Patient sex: M
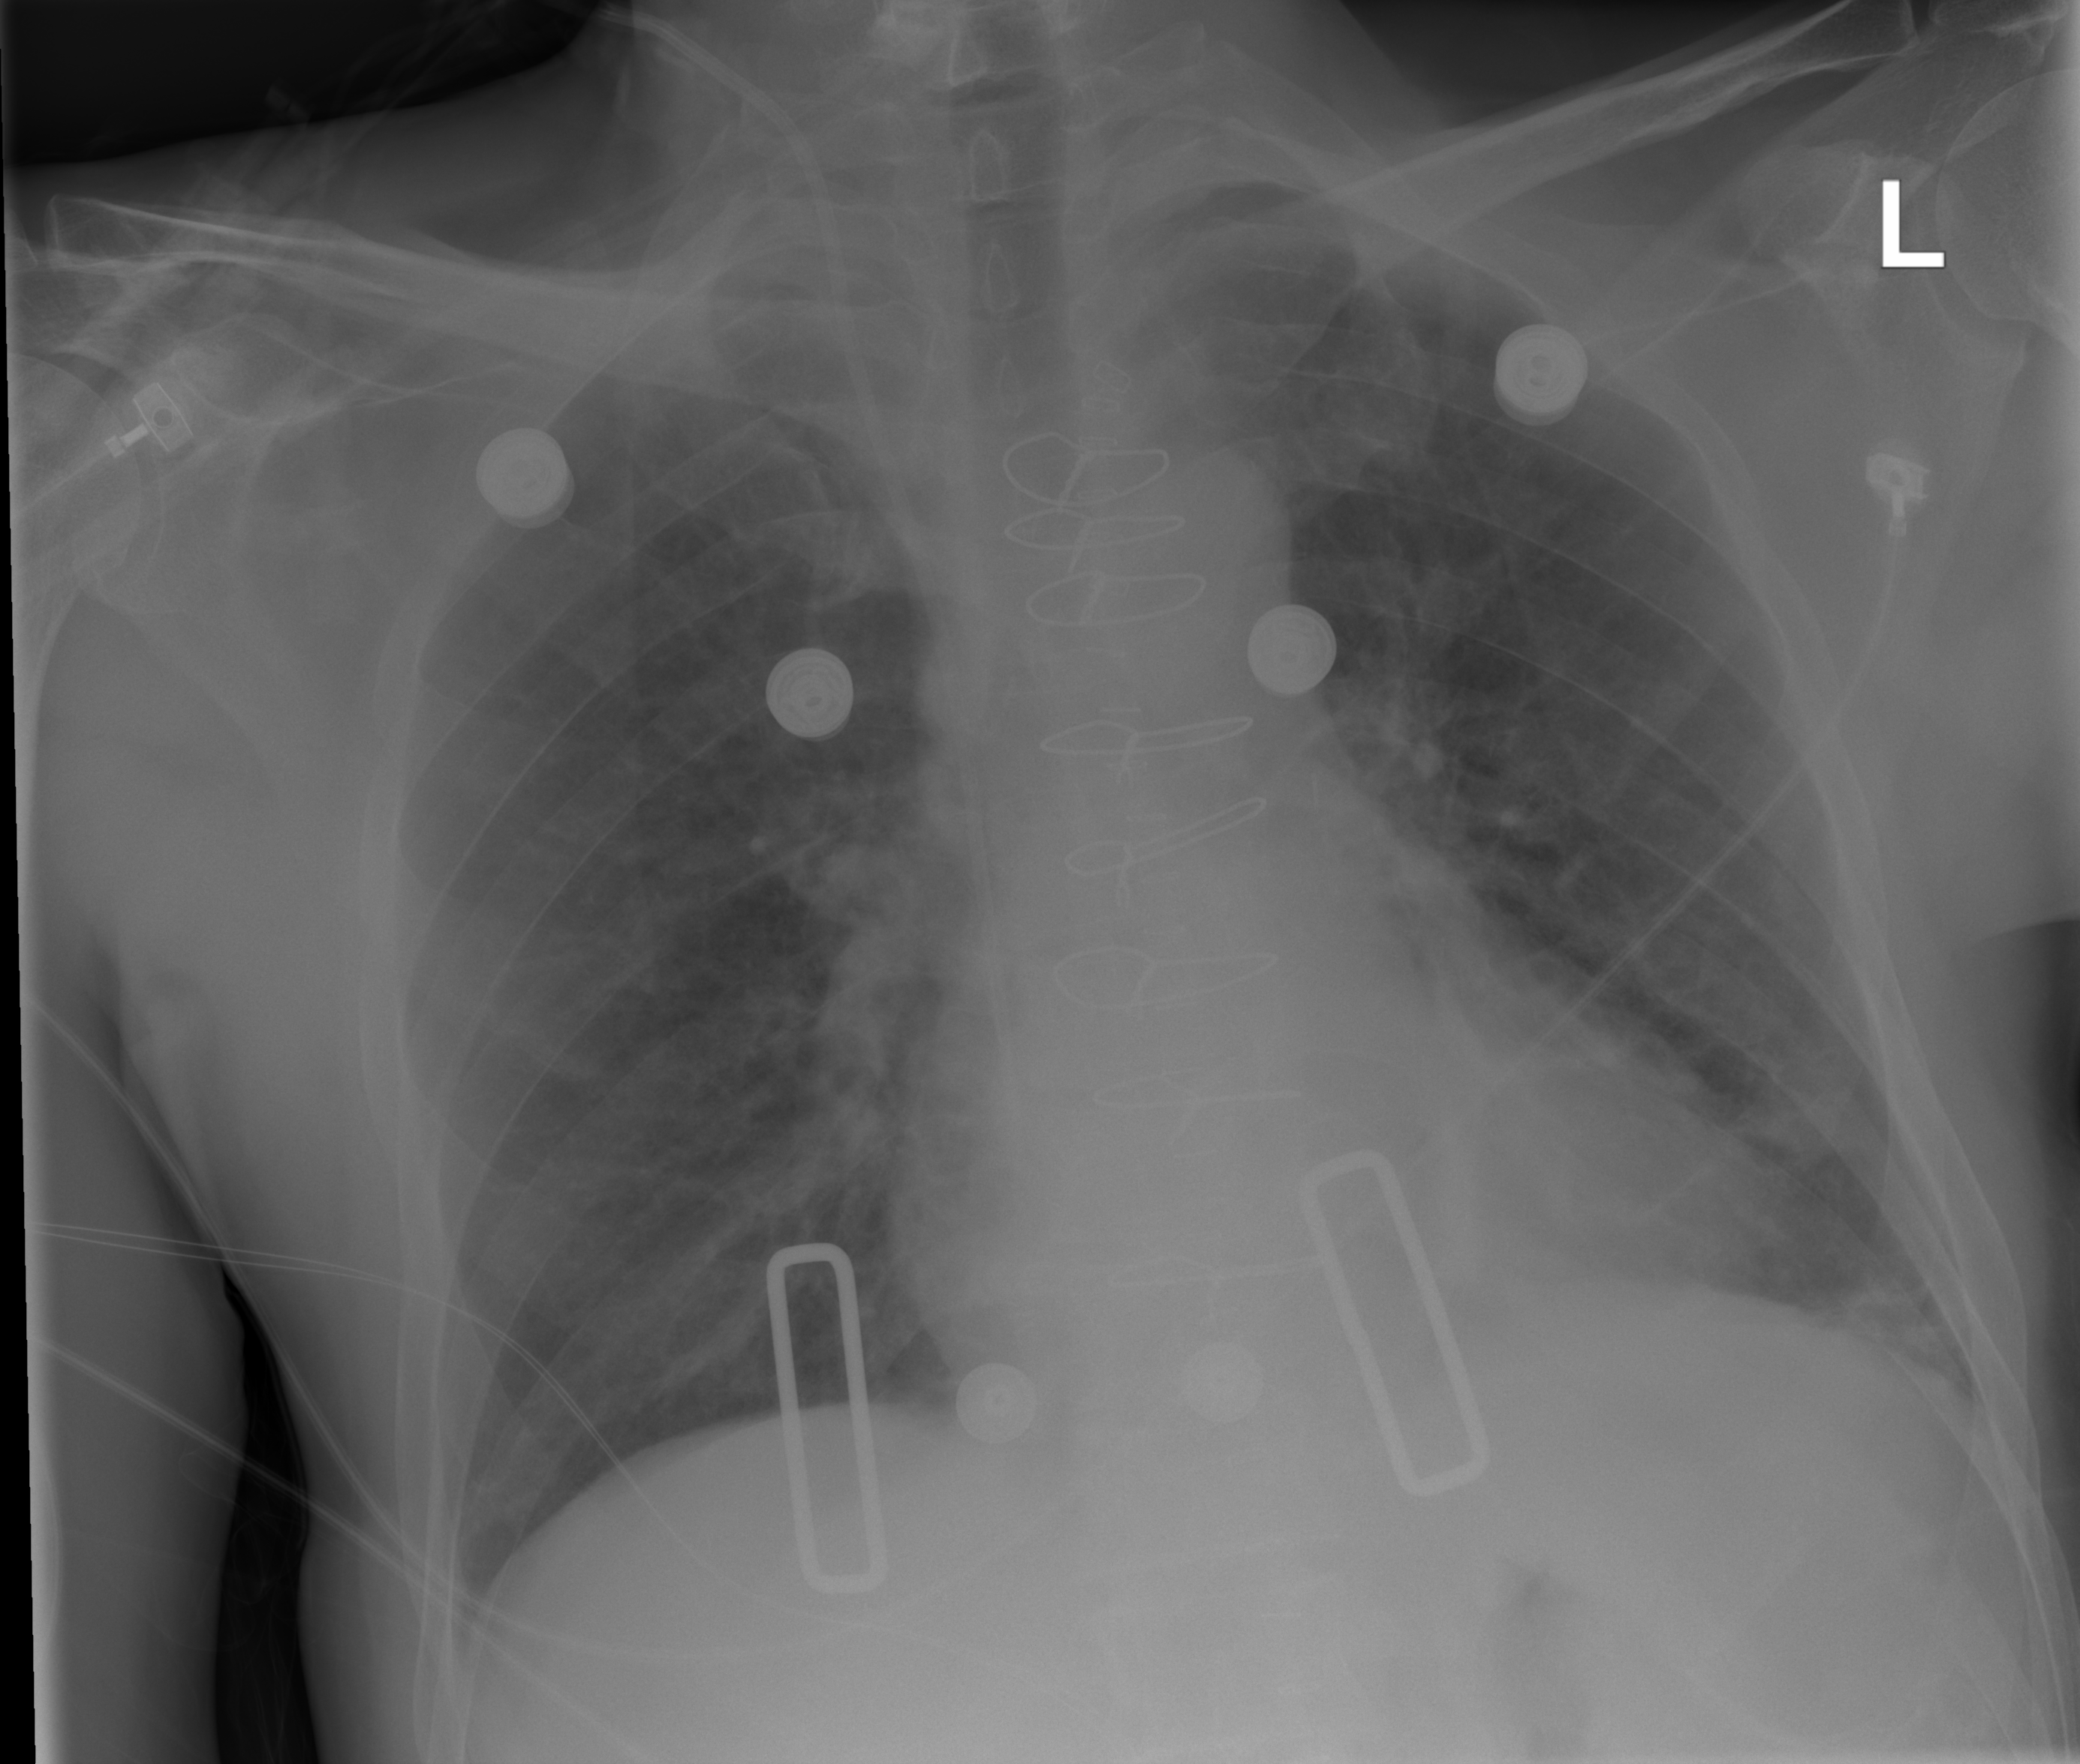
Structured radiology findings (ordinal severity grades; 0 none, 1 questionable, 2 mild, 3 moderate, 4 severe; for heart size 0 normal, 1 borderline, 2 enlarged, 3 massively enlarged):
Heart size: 0
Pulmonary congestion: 0
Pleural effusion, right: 0
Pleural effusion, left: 0
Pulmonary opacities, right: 0
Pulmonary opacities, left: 0
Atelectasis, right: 0
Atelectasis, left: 2